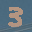
Label: 3